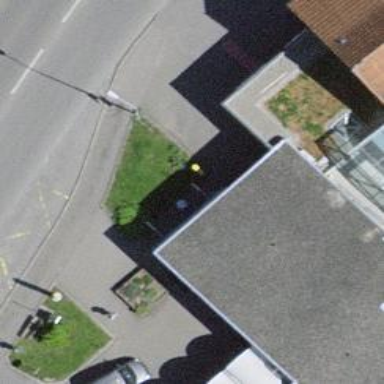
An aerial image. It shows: Post box is visible.